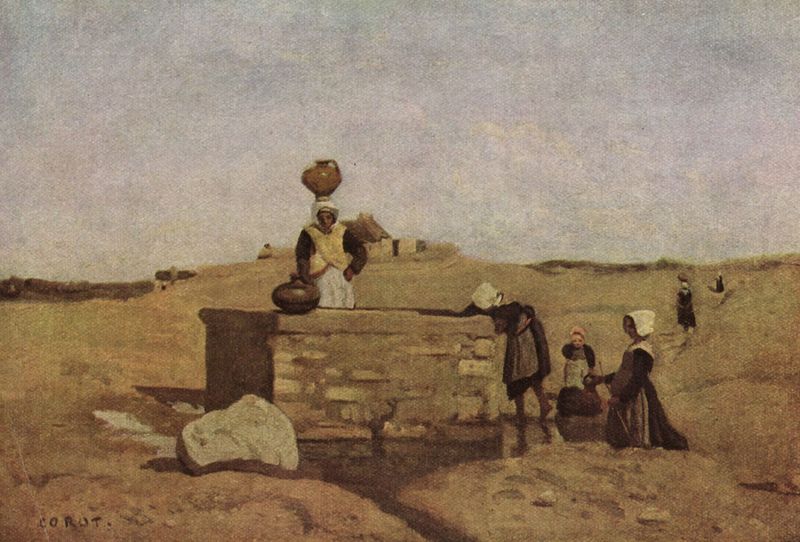
Titel: Bretoninnen am Brunnen
Künstler: Jean Baptiste Camille Corot
Standort: Paris
Institution: Musée du Louvre
Schlagwörter: blau, felsen, gemälde, himmel, kopf, schatten, wasser, weiß, wolken, frauen, landschaft, menschen, mädchen, ocker, sand, braun, frankreich, frau, geste, grau, hut, kleid, kleider, licht, schwarz, haus, weg, beige, haube, malerei, alt, kappe, kappen, arm, stehen, stein, steine, tod, tragen, schauen, signatur, öl, bach, ebene, erde, feld, felder, ferne, horizont, hügel, spiegelung, weite, gehen, sonne, land, tücher, kind, rosa, anhöhe, arbeit, bauern, brunnen, kinder, kanne, keramik, krug, vase, kopfbedeckung, schürze, italien, röcke, arbeiten, laufen, lehm, schürzen, trocken, afrika, berge, dürre, fels, leere, sahara, wüste, dorf, mauer, ziegel, monochrom, hof, ziehen, figuren, bretagne, kopftuch, weste, steppe, grass, gauguin, oase, fugen, gefäß, orient, rinnsal, hauben, ziegelsteine, beugen, krüge, starre, lache, hüfte, karg, kopftücher, gehöft, gefäße, turban, kannen, tonkrug, wasserstelle, corot, verzweifelt, wasserkrug, kopfttuch, wasserträgerin, gemauert, ziegelsteinmauer, schöpfen, quelle, teppe, camille, durst, wasserholen, wasserträgerinnen, beduinen, öd, kommen, wasserlache, wasserbehälter, karge landschaft, fremde, armer, holen, wassr, kopfhaube, wasserbrunnen, trockenheit, abfluß, trübe farben, kopfträgerin, abgestellt, gestemmt, undicht, bodewn, brunnenbau, bäuerinnenf, emil corot, existenzproblem, himmellos, mörtek, wassertragerinnen, weit weg, übergelaufen